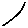
Label: line